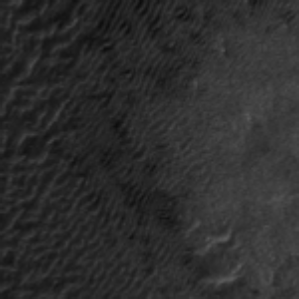
Label: frost